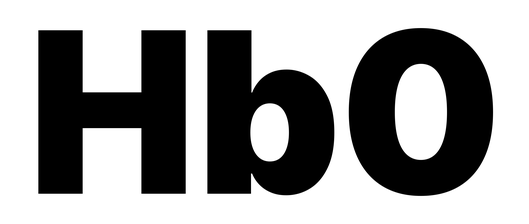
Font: Inter_Black